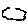
Label: cloud